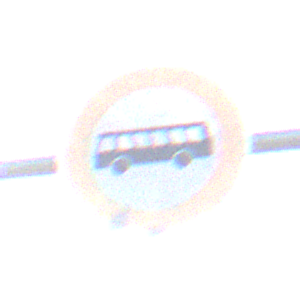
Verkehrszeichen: VerbotKraftomnibusse
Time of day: SunriseSunset
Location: Outdoor (Nature)
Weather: PartlyCloudy
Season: NotSpecified
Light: Natural